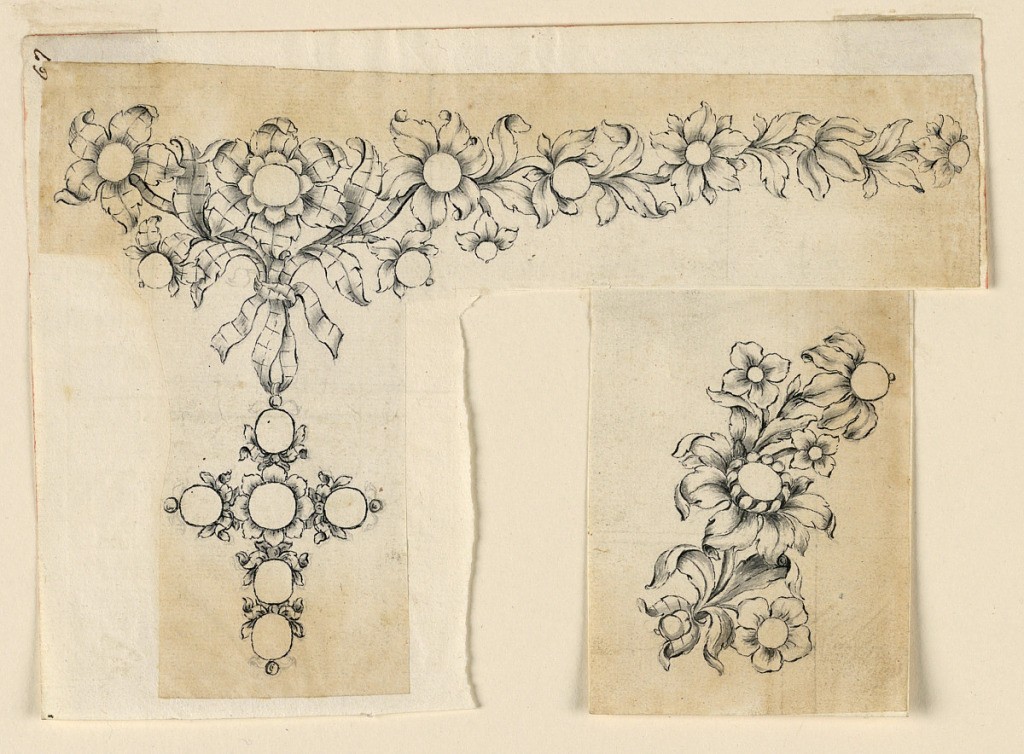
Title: Design for a Necklace
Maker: Giovanni Sebastiano Meyandi, Italian, active 1762 - 1794
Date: ca. 1765
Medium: Pen and black ink, brush and gray watercolor, graphite on paper
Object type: Drawing
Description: Jewelry design for a necklace; irregular sheet. At left, a design for a necklace, the chain made up of scrolling leaves and blooming flowers. From a large flower at upper left is a knotted ribbon, from which hangs a cross made up of round gems bordered by leaves with a blossom in the center. At lower right, possible alternative suggestion for the pendant or a brooch design made up of a branch with blooming flowers. Similar to 1938-88-6212, with some sketches of minor additions.